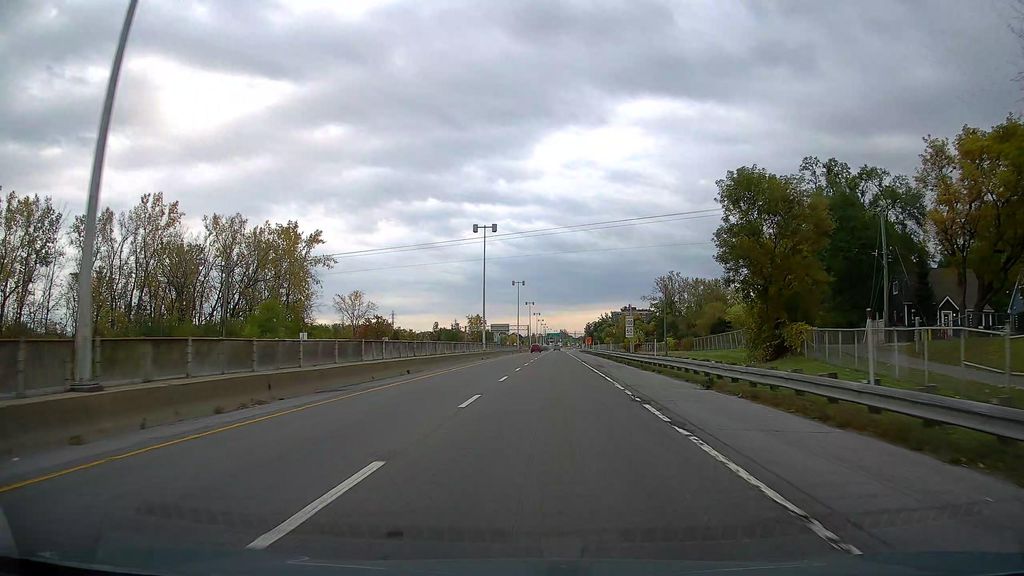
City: montreal